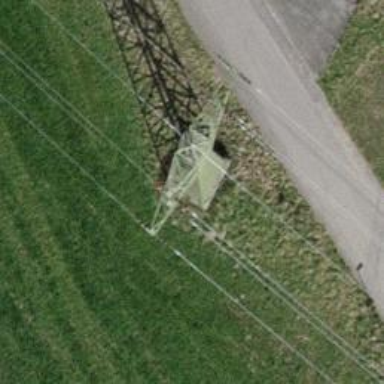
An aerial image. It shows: Lattice structure tower.